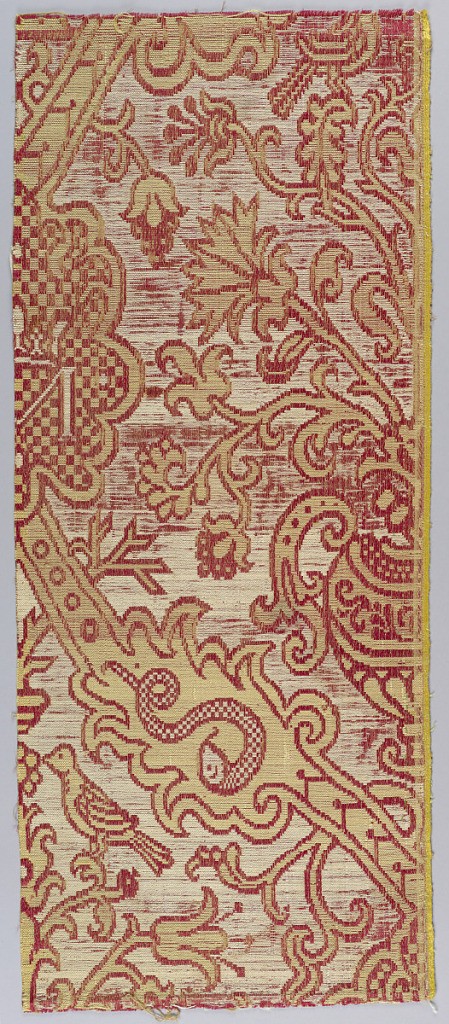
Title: Fragment
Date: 17th century
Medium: silk, cotton (?) Technique: two integrated fabric structures; 4&1 satin and plain weave
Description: Cartouches formed by strapwork containing a snake on a leaf shape. Center of strapwork a medallion containing half the crowned letter 'M'; another compartment containing half a vase of flowers. Selvage at right. Ivory, red and yellow.